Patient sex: M
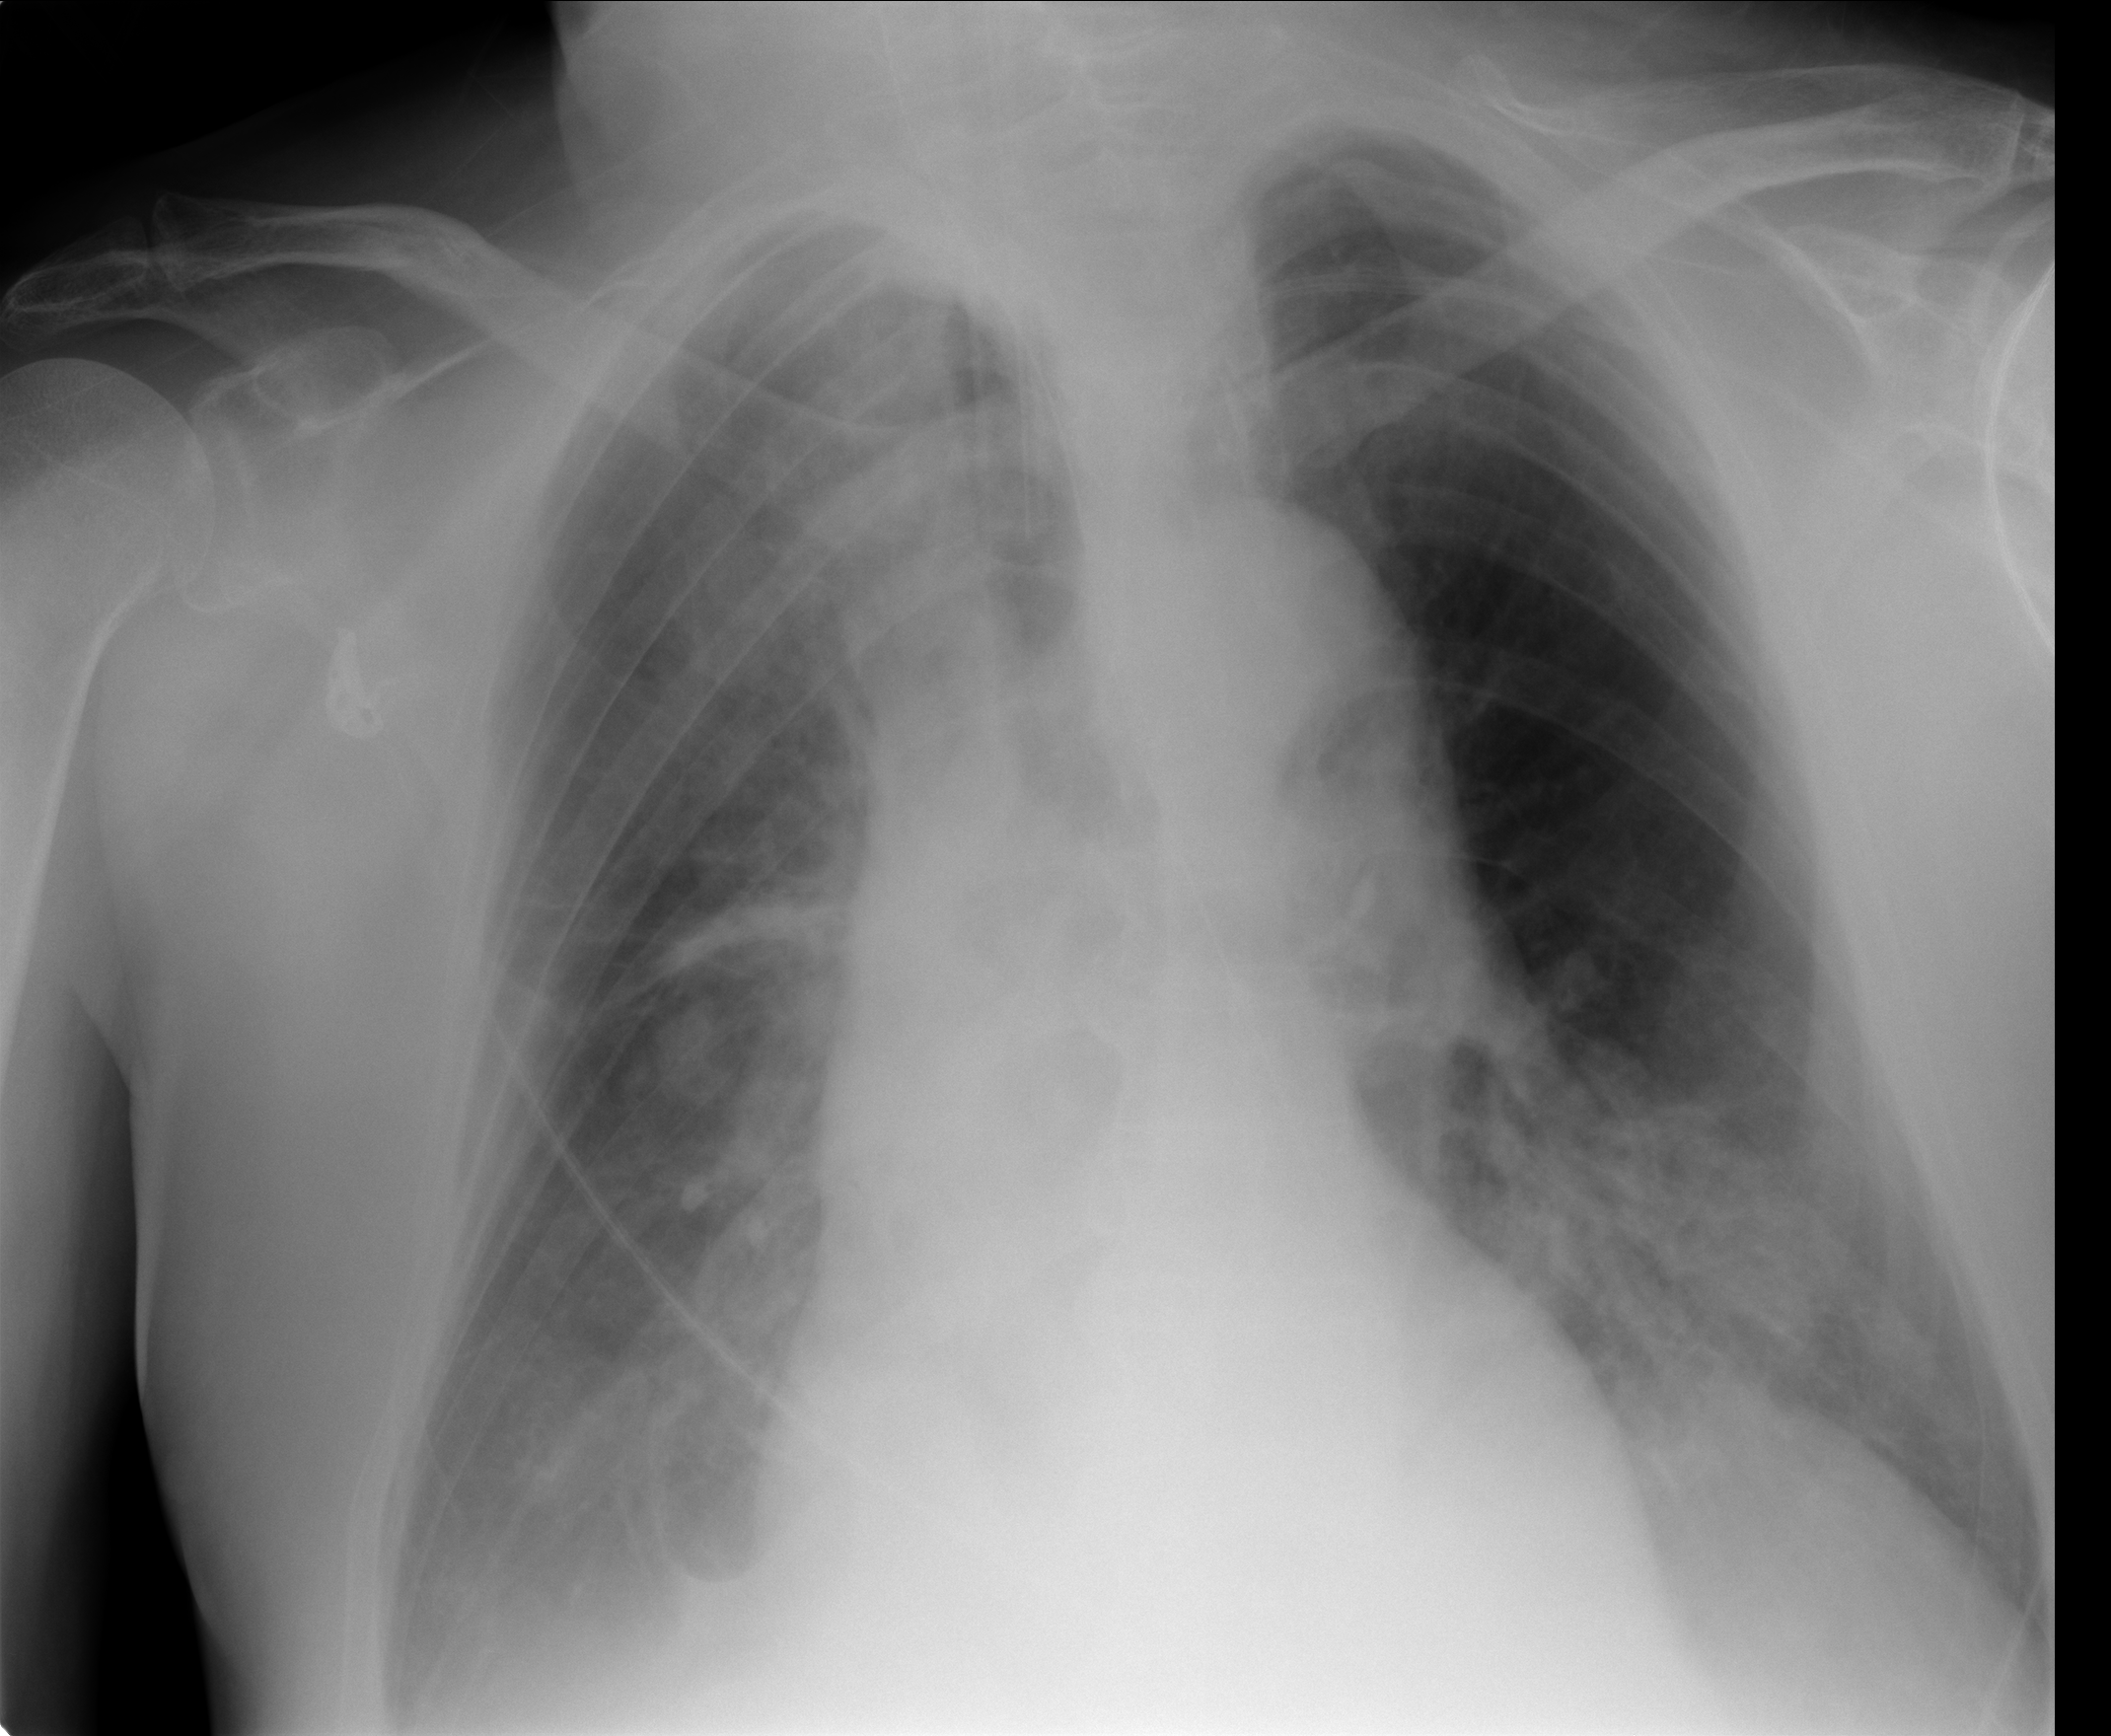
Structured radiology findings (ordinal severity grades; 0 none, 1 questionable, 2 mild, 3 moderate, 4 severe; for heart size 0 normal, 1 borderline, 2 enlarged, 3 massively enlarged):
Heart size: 1
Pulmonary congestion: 2
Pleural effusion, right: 2
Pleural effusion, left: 0
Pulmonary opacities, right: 2
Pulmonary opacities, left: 3
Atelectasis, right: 2
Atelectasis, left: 2